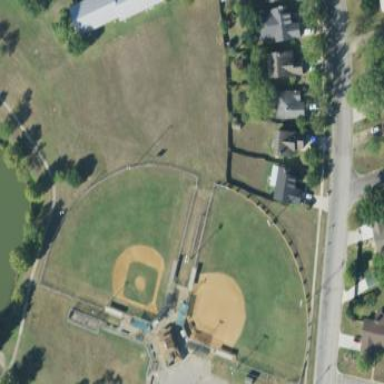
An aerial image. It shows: Baseball pitch for leisure and sports activities.